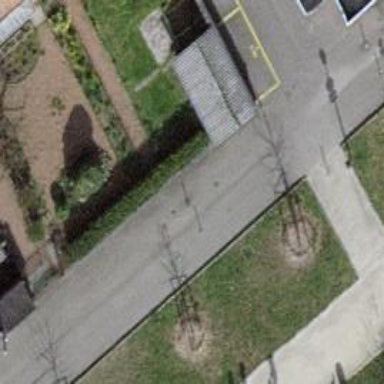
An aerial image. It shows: Bollard.